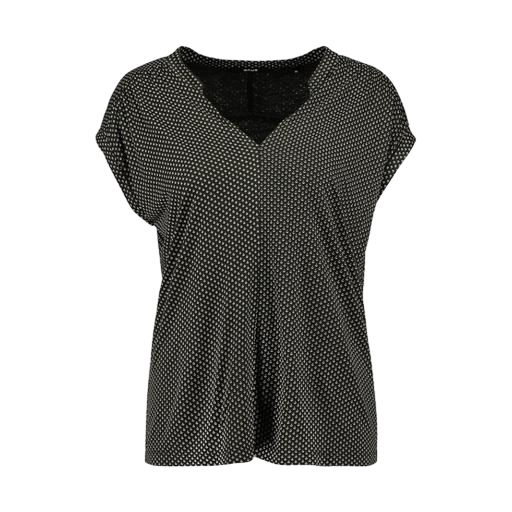
black plus size printed t-shirt only macy, black geo-print t-shirt only macy, black printed short-sleeve top only macy, white background